Question: I am trying to embed a tweet into my website through <URL>
But I am unable to get it right this is my HTML markup
'''
<!DOCTYPE html PUBLIC "-//W3C//DTD XHTML 1.0 Transitional//EN" "http://www.w3.org/TR/xhtml1/DTD/xhtml1-transitional.dtd">
<html xmlns="http://www.w3.org/1999/xhtml">
<head>
<meta http-equiv="Content-Type" content="text/html; charset=utf-8" />
<title>Untitled Document</title>
</head>
<body>
<blockquote class="twitter-tweet" lang="en">
<p lang="en" dir="ltr">Can you answer this? Tem como calcular a diagonal no Canvas? <a href="http://t.co/E8dD01jGKX">http://t.co/E8dD01jGKX</a> <a href="https://twitter.com/hashtag/javascript?src=hash">#javascript</a></p>
&mdash; SO em Portugues (@StackOverflowPT) <a href="https://twitter.com/StackOverflowPT/status/613791039539806208">June 24, 2015</a></blockquote>
<script async src="//platform.twitter.com/widgets.js" charset="utf-8"></script>
</body>
</html>
'''
And all I am seeing in browser is this:

Merely just html, not style as Twitter embedded tweet box.
Please help.
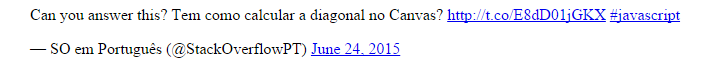
Answer: The link to the Twitter's 'widgets.js' is a so called protocol relative or scheme-less: it doesn't define its own <URL> and uses whatever its host page happend to be opened on. This is useful to support both 'http' and 'https' schemes without changing the link in the source code.
Now, because you're testing with the local file, the scheme used is 'file', that is <URL> for files located on the same machine with browser. And so protocol-less '//platform.twitter.com/widgets.js' gets the 'file' scheme and becomes a link to the local file 'widgets.js' in the folder 'platform.twitter.com' which probably you don't have on your machine.
To fix that, just add a scheme, 'http' or 'https', like this:
'''
<!DOCTYPE html>
<html>
<head>
<meta http-equiv="Content-Type" content="text/html; charset=utf-8" />
<title>Untitled Document</title>
</head>
<body>
<blockquote class="twitter-tweet" lang="en">
<p lang="en" dir="ltr">Can you answer this? Tem como calcular a diagonal no Canvas? <a href="http://t.co/E8dD01jGKX">http://t.co/E8dD01jGKX</a> <a href="https://twitter.com/hashtag/javascript?src=hash">#javascript</a>
</p>
&mdash; SO em Portugues (@StackOverflowPT) <a href="https://twitter.com/StackOverflowPT/status/613791039539806208">June 24, 2015</a>
</blockquote>
<script async src="https://platform.twitter.com/widgets.js" charset="utf-8"></script>
<!-- ^ -->
</body>
</html>
'''